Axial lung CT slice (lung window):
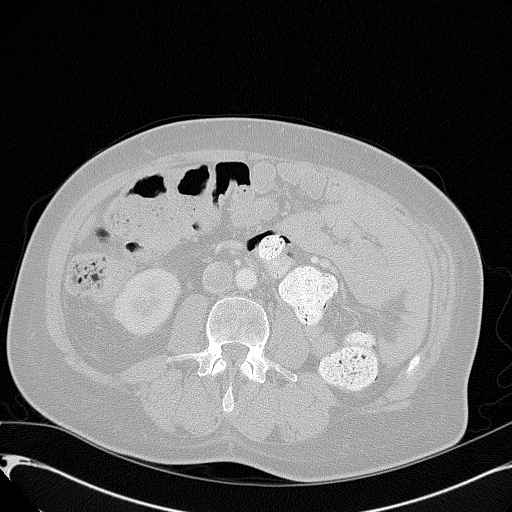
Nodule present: no